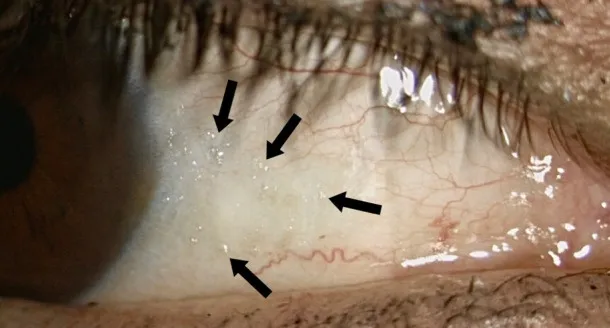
Bitot's spots: grayish, small, foamy, round and confluent spots in the interpalpebral conjunctiva (black arrows).
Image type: medical_photograph (skin_photograph)